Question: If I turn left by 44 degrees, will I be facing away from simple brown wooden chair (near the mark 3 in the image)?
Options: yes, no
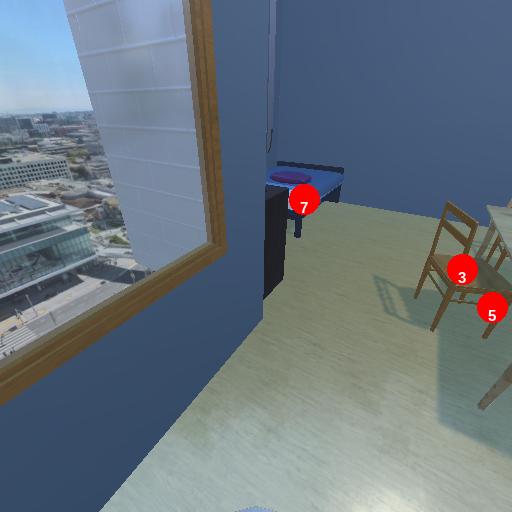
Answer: yes